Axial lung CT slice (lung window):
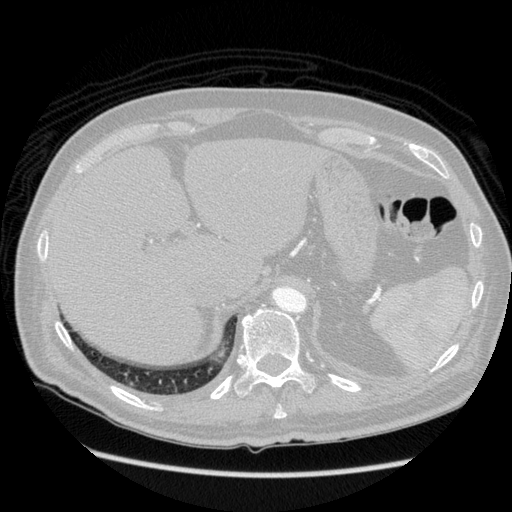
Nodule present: no